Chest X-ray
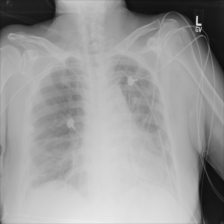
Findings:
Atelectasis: negative
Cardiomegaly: negative
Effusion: positive
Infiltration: negative
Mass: negative
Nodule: negative
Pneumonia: negative
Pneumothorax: negative
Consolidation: negative
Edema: positive
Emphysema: negative
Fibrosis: negative
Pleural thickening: negative
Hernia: negative